Question: in one of my apps I am using alternating colors for my tableviewcells. The tableview features an indexbar to allow for fast scrolling.
However now my cells are being "cut off" - the area behind the index bar is not colored, although the header is visible behind the index letters. So I figure this is not a problem of the index bar not being transparent, but more of the tableviewcells being too short or something like that.
Here's what it looks like right now:

Obviosly the green tableviewcells should reach beneath the index bar and fill the gap.
I've tried coloring the tableviewcells by setting the backgroundcolor of both the cells contentview and backgroundview. The textlabel and accessoryview have both clearcolor set as their background color (and are not opaque).
Any help would be much appreciated!
The separators are set to white, that's why they are invisible behind the index bar. If I set them to another color they are visible behind the index bar just like the header is.
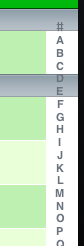
Answer: I usually do it like this:
'''
UIView *bgView = [[UIView alloc] initWithFrame:CGRectMake(0, 0, cell.frame.size.width, cell.frame.size.height)];
bgView.backgroundColor = [UIColor greenColor];
cell.backgroundView = bgView;
[bgView release];
'''
From what I remember it does not work to just set the cell.backgroundView.backgroundColor...
-Michael